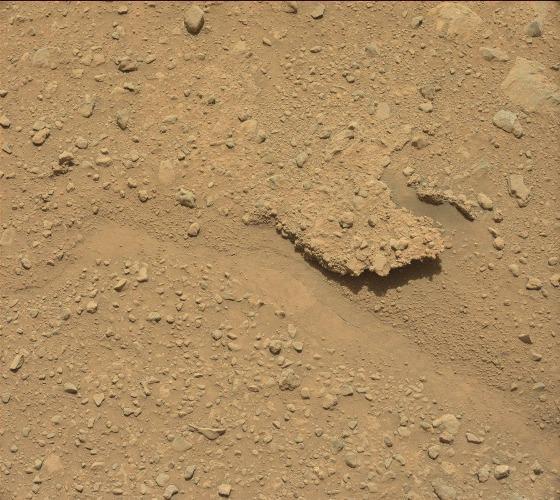
Terrain classes present: Bedrock, Gravel / Sand / Soil, Rock, Shadow